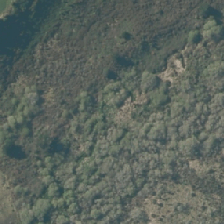
Land cover: deciduous_hardwood